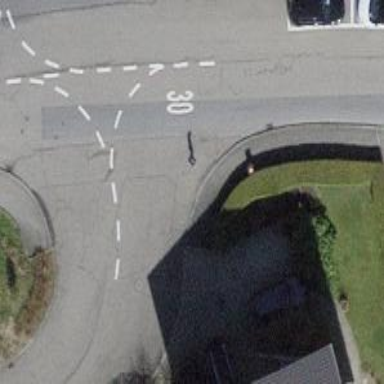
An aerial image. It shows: Kerb barrier.